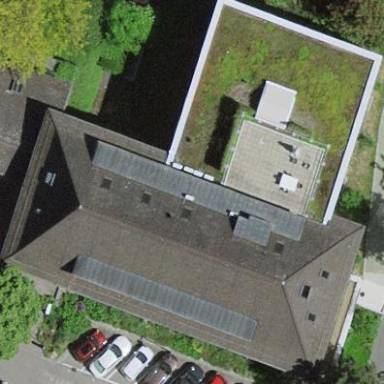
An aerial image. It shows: Public building.